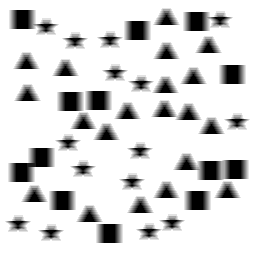
Squares: 13
Triangles: 20
Stars: 15
Total shapes: 48